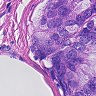
Metastatic tissue present: yes